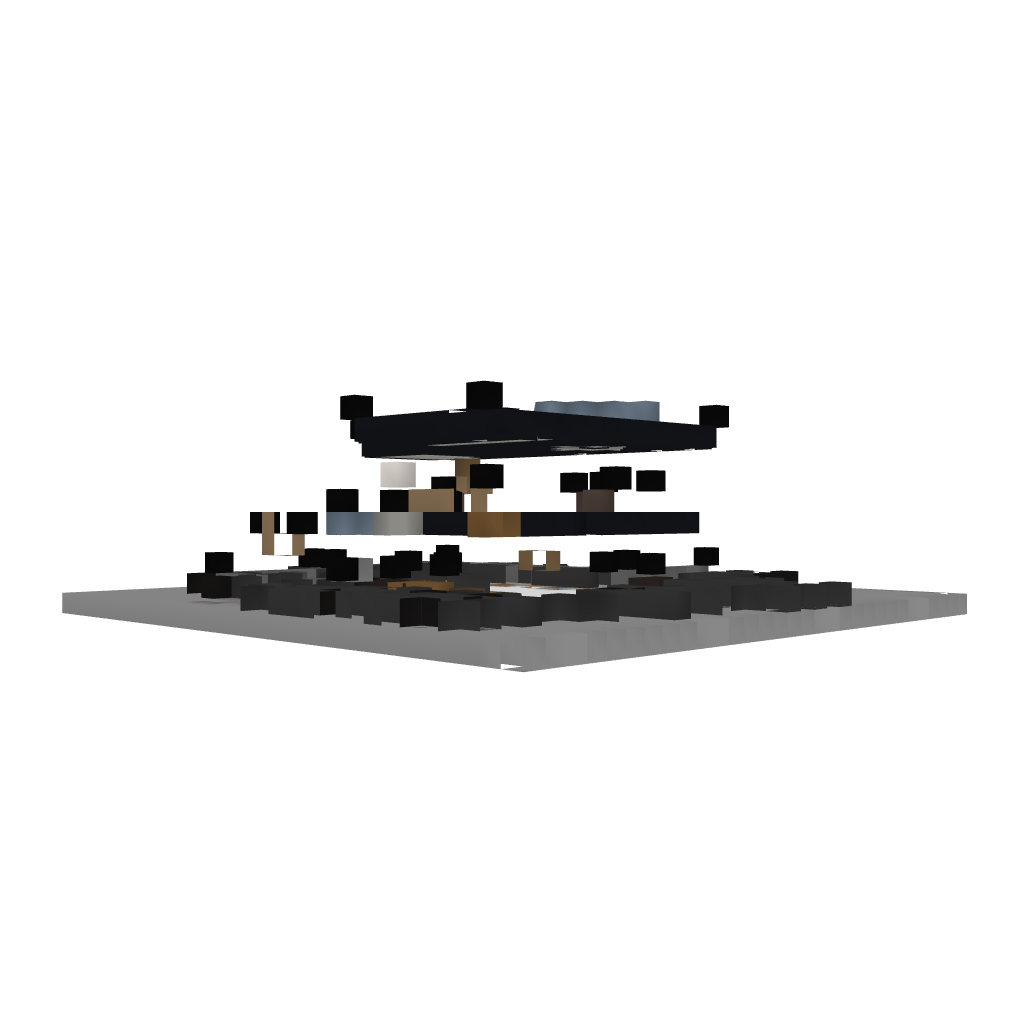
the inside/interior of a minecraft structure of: Modern House #2 by iEdgy